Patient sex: M
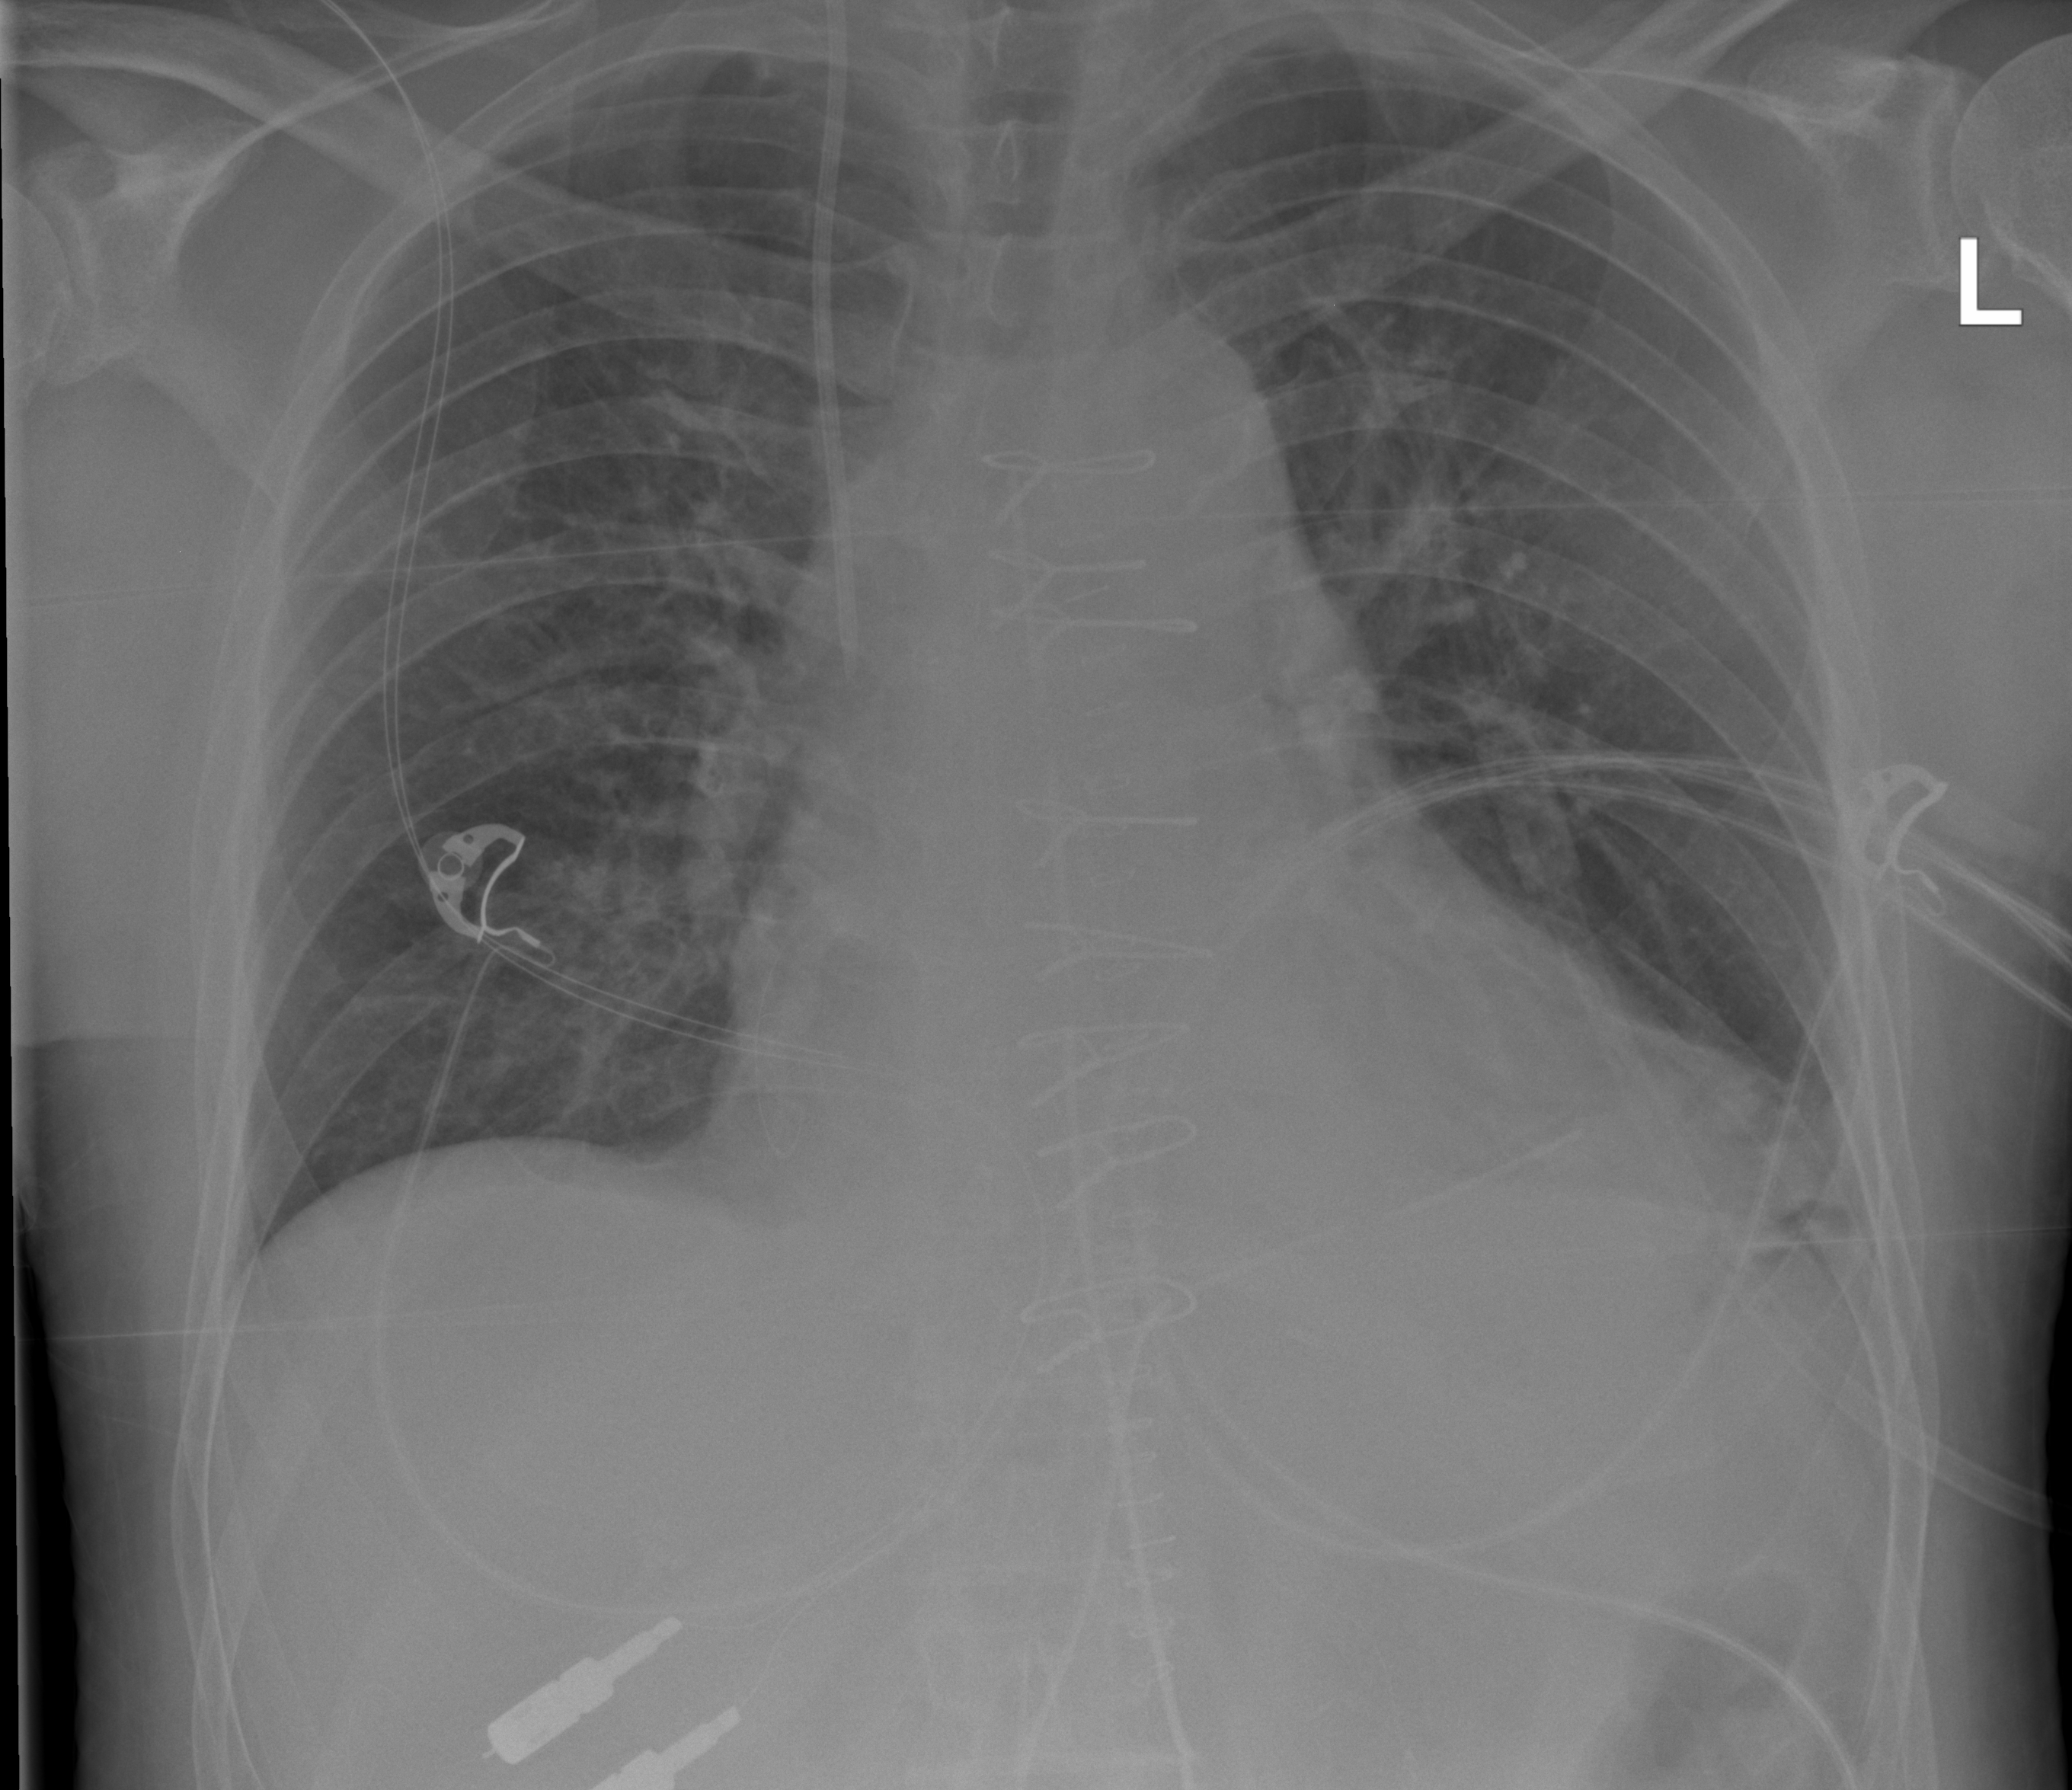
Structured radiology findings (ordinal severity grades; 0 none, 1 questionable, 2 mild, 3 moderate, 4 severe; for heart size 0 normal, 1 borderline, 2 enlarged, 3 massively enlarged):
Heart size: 2
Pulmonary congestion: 2
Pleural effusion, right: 0
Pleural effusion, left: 0
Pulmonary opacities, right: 1
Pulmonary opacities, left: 1
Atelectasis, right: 0
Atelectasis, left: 2